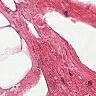
Metastatic tissue present: no